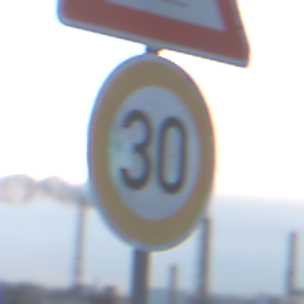
Verkehrszeichen: Geschwindigkeit30
Zusatzzeichen oben: UnzureichendesLichtraumprofil
Umgebung: Outdoor, Nature
Tageszeit: SunriseSunset
Wetter: PartlyCloudy
Licht: Natural
Jahreszeit: NotSpecified
Kontrast: LowContrast